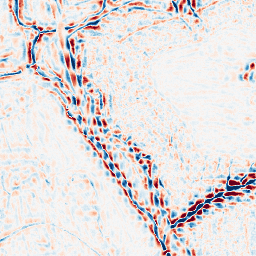
Category: wavelet
Decomposition family: wavelet_dwt
Decomposition parameters: wavelet: db4
level: 3
Upsampling method: bicubic_3x
Upsampling parameters: scale: 3
Upsampling scale: 3